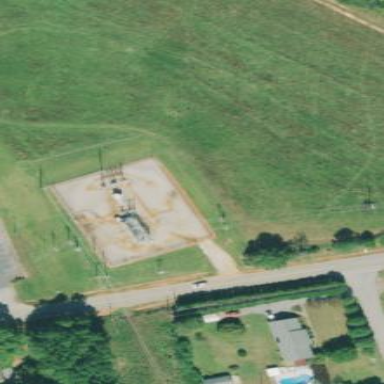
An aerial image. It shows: Distribution level power substation surrounded by fence.